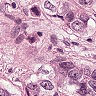
Metastatic tissue present: yes